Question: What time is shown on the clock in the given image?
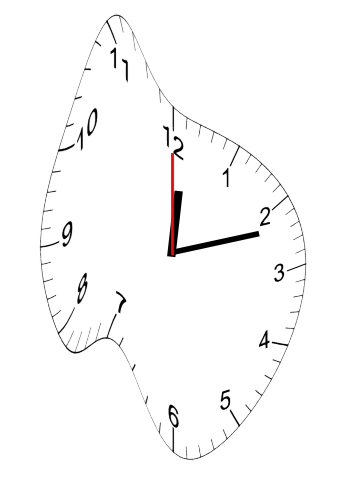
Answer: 12:12:00